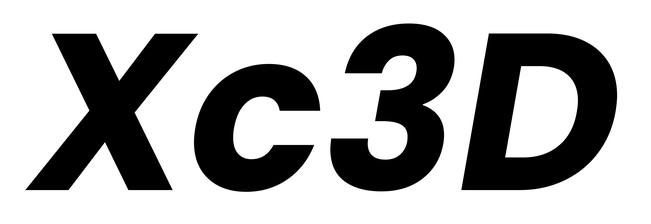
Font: Poppins-BoldItalic